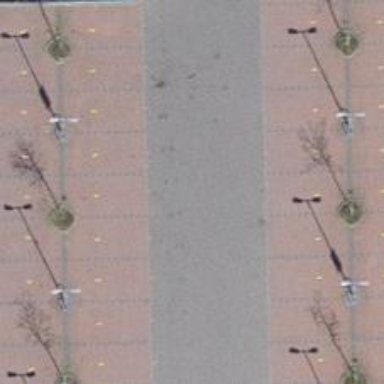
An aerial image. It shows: Asphalt parking aisle designated as service road.